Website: home-depot
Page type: review-order
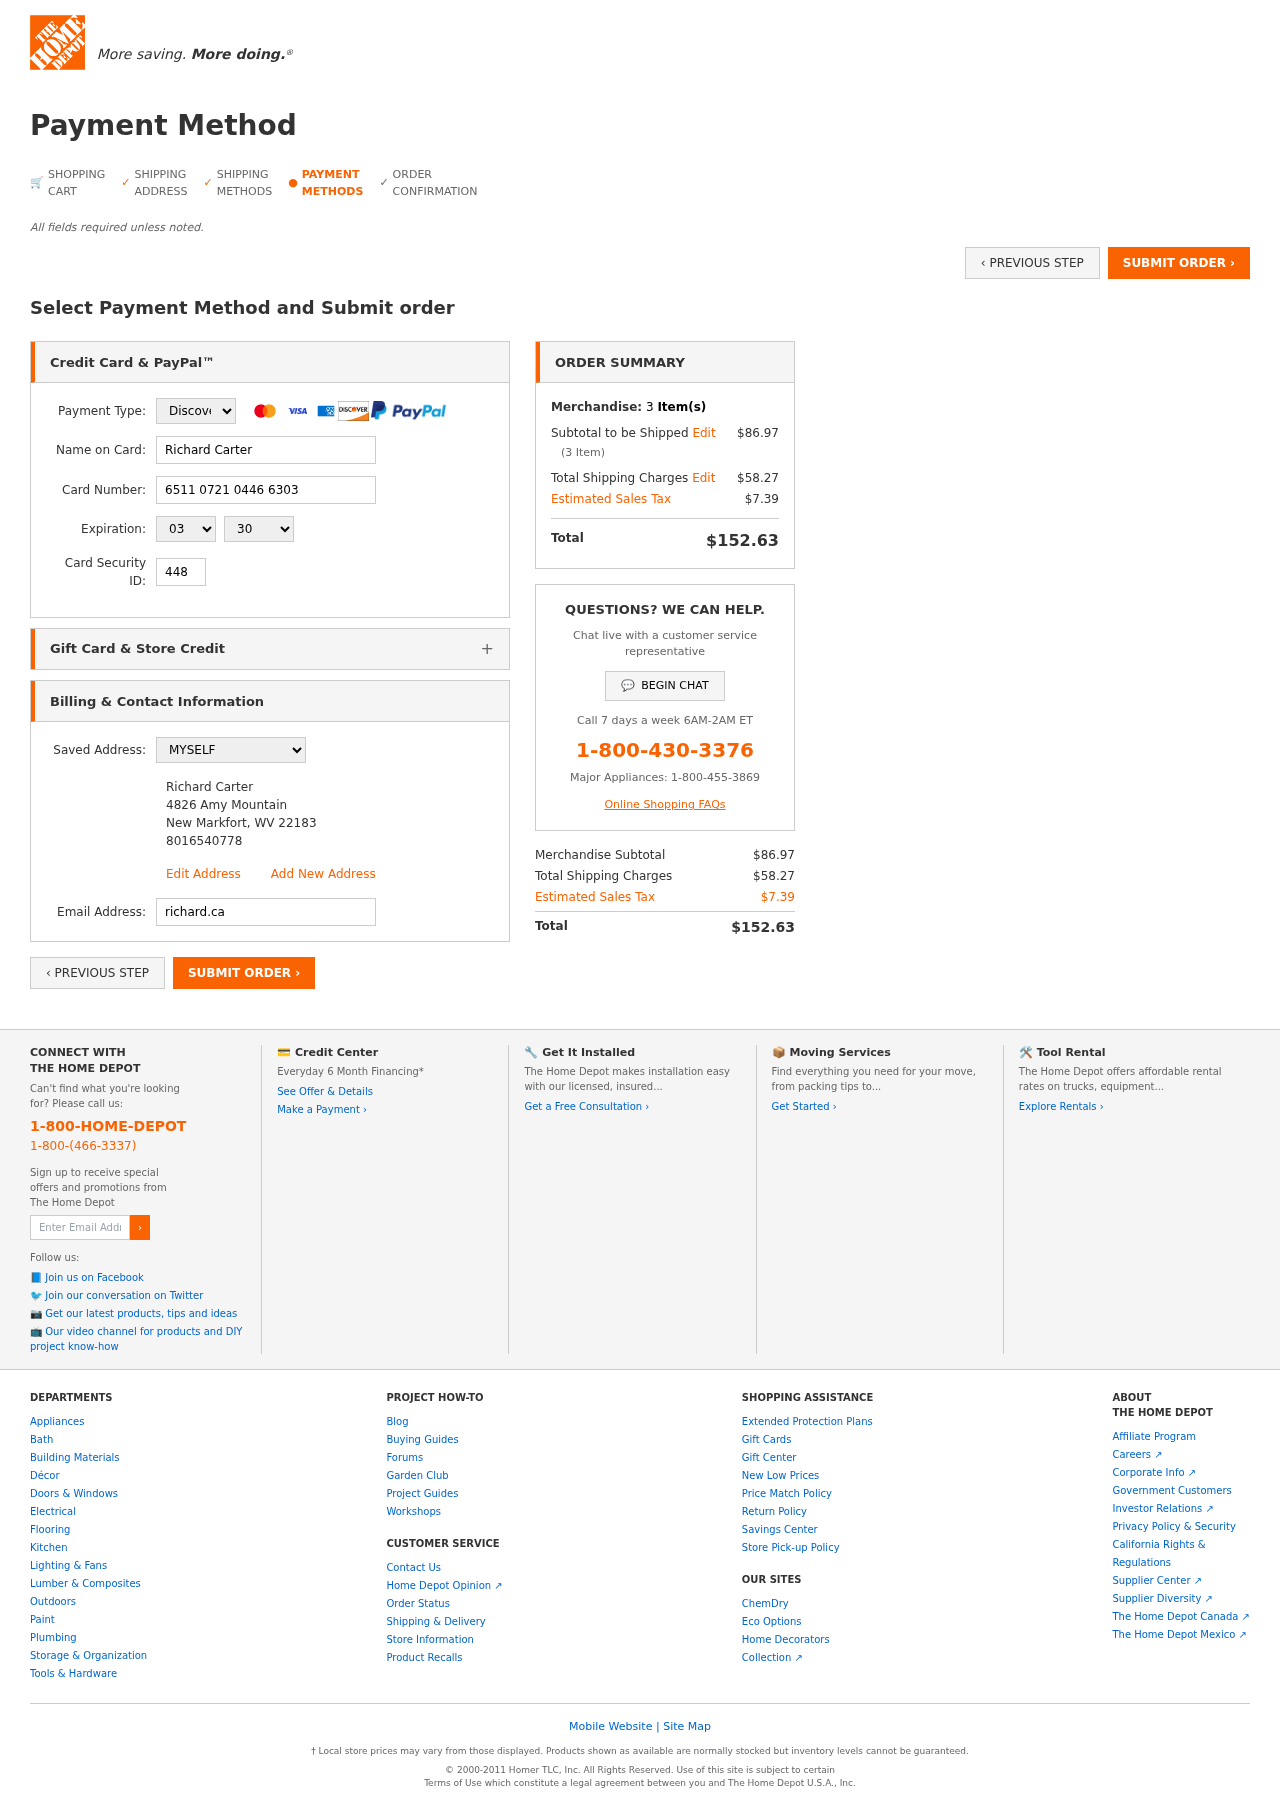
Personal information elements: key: PII_CARD_CVV
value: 448
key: PII_CARD_EXPIRY_MONTH
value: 03
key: PII_CARD_EXPIRY_YEAR
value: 30
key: PII_CARD_NUMBER
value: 6511 0721 0446 6303
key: PII_CARD_TYPE
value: Discover
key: PII_EMAIL
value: richard.carter@yahoo.com
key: PII_FULLNAME
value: Richard Carter
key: PII_FULLNAME2
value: Richard Carter
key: PII_STREET2
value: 4826 Amy Mountain
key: PII_CITY2
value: New Markfort
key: PII_STATE_ABBR2
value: WV
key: PII_POSTCODE2
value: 22183
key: PII_PHONE2
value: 8016540778
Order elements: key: ORDER_NUM_ITEMS
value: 3
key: ORDER_SUBTOTAL
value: $86.97
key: ORDER_NUM_ITEMS2
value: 3
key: ORDER_SHIPPING_COST
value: $58.27
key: ORDER_TAX
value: $7.39
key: ORDER_TOTAL
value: $152.63
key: ORDER_SUBTOTAL2
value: $86.97
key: ORDER_SHIPPING_COST2
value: $58.27
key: ORDER_TAX2
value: $7.39
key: ORDER_TOTAL2
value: $152.63